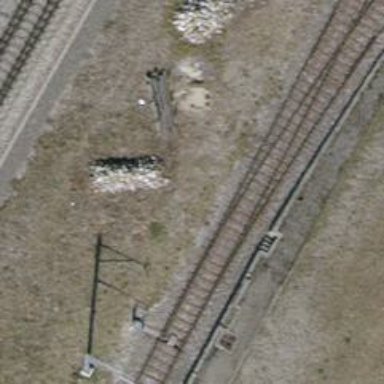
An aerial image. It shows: Railway switch.